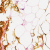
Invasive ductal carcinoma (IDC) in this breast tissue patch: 0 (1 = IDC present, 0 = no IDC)